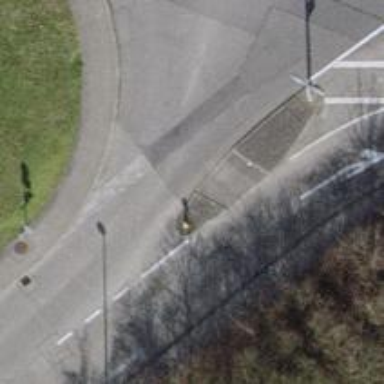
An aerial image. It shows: Uncontrolled road crossing with pedestrian island.